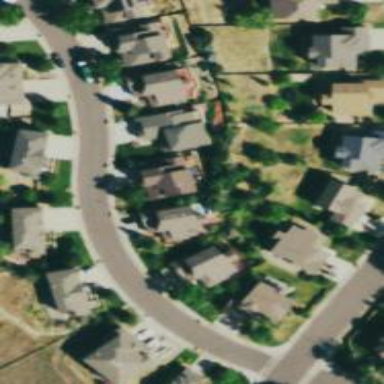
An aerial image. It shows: Asphalt road in residential area.